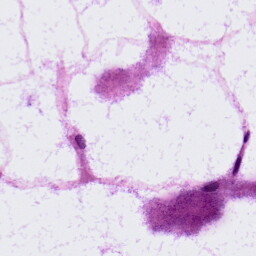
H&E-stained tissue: LymphNode